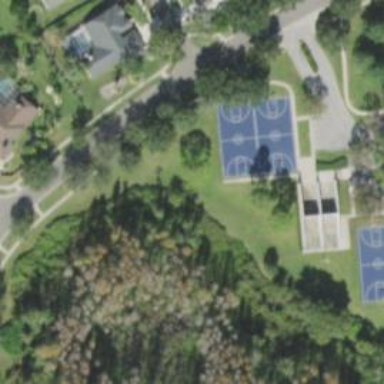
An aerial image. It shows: Basketball court located in leisure land pitch.